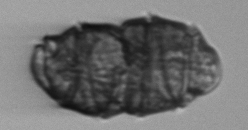
Label: Margalefidinium